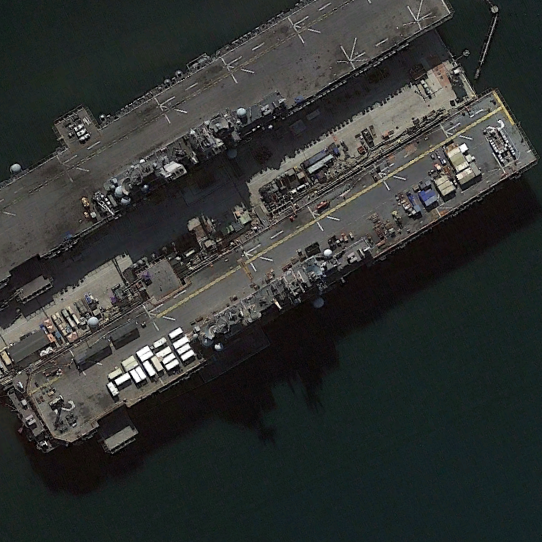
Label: assault